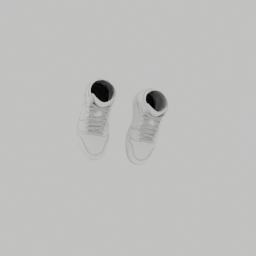
Label: people